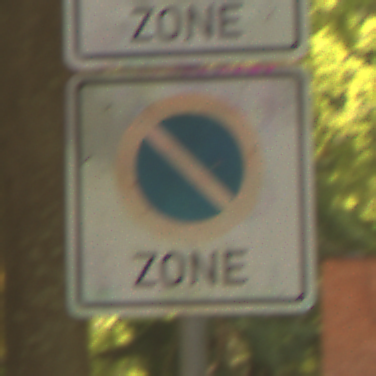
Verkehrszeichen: BeginnEingeschraenktesHalteverbotZone
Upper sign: BeginnZone20
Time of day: Midday
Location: Outdoor (Nature)
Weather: PartlyCloudy
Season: NotSpecified
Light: Natural